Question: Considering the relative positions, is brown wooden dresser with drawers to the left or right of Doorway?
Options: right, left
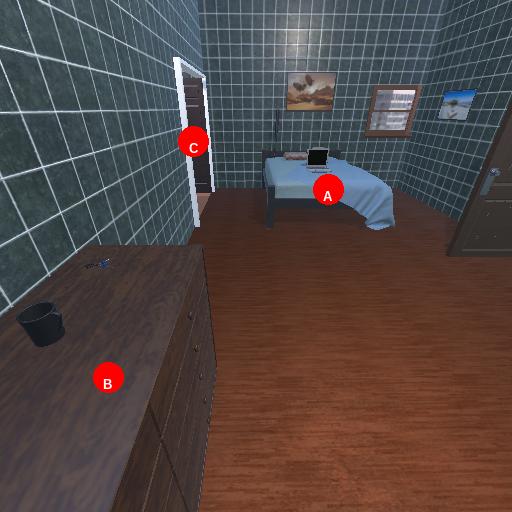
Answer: right